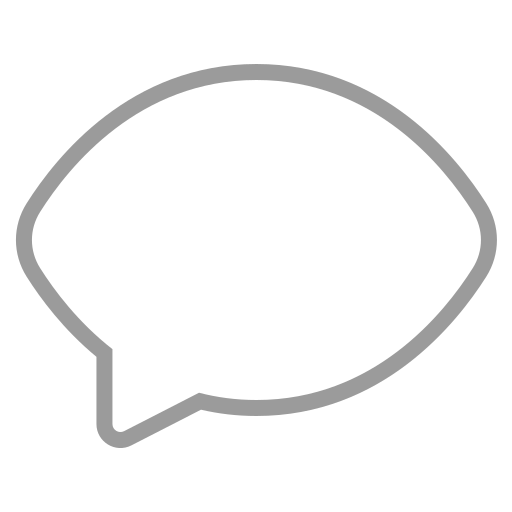
speech balloon flat